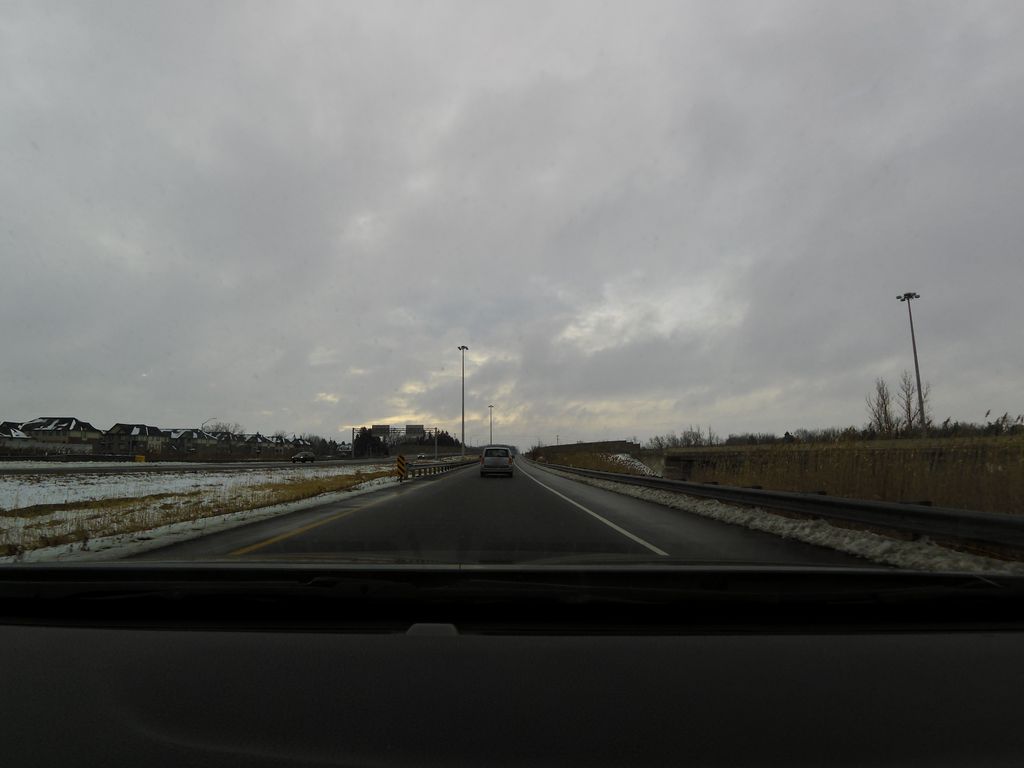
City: hamilton